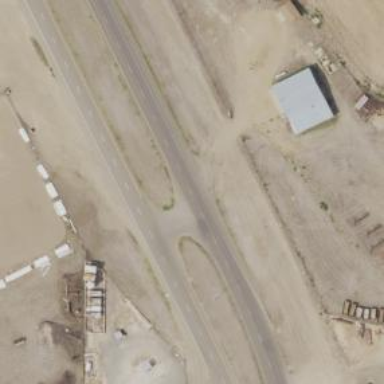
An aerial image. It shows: Primary link highway with asphalt surface.